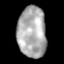
Tissue: lung
Cell type: Myeloid cells
Senescence score: 0.2266
Nuclear area (px): 1421
Mean DAPI intensity: 172.67